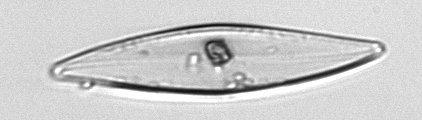
Label: Pleurosigma